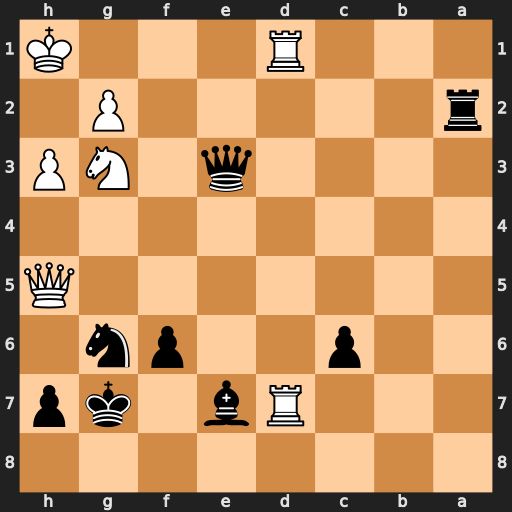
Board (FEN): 8/3Rb1kp/2p2pn1/7Q/8/4q1NP/r5P1/3R3K
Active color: b
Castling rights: -
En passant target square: -
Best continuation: Qxg3 Qg4 Qxg4